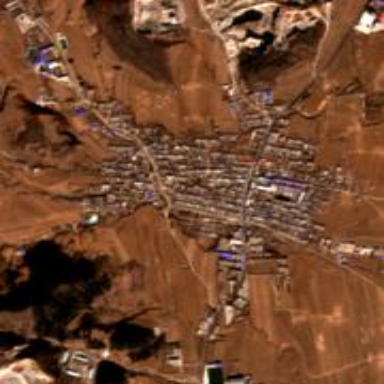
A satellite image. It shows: Ethnic township within town.